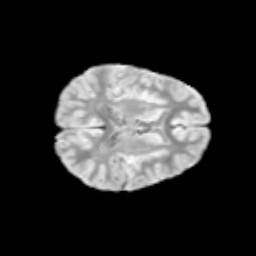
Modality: T2w
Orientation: axial
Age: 9
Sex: female
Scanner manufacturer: siemens
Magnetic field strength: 3 T
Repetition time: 3.8 s
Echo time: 0.07 s